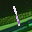
Label: 1